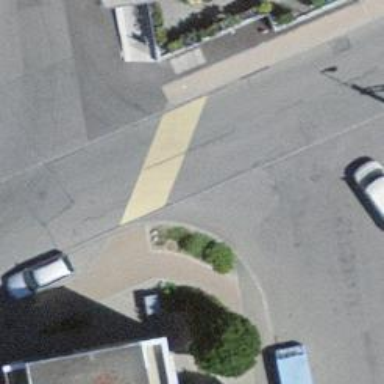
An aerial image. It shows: Bollard barrier.